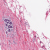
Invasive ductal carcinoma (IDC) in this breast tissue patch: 0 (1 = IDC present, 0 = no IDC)